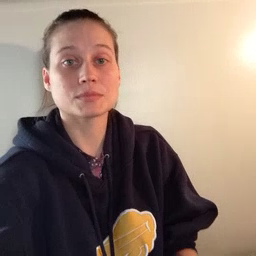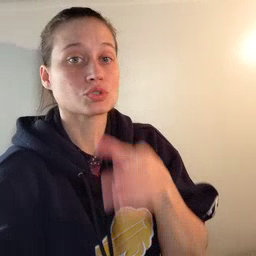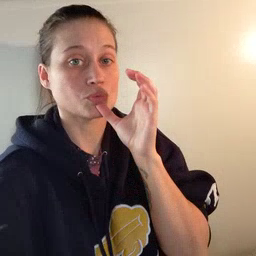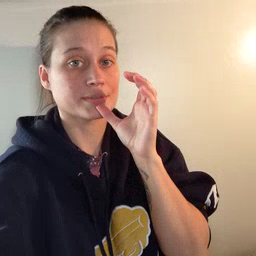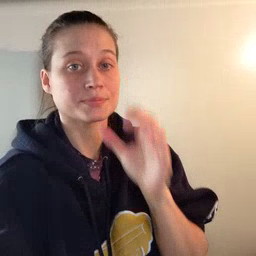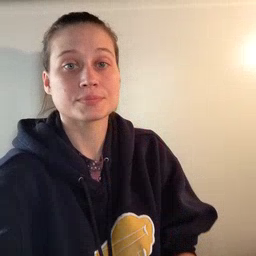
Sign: drink